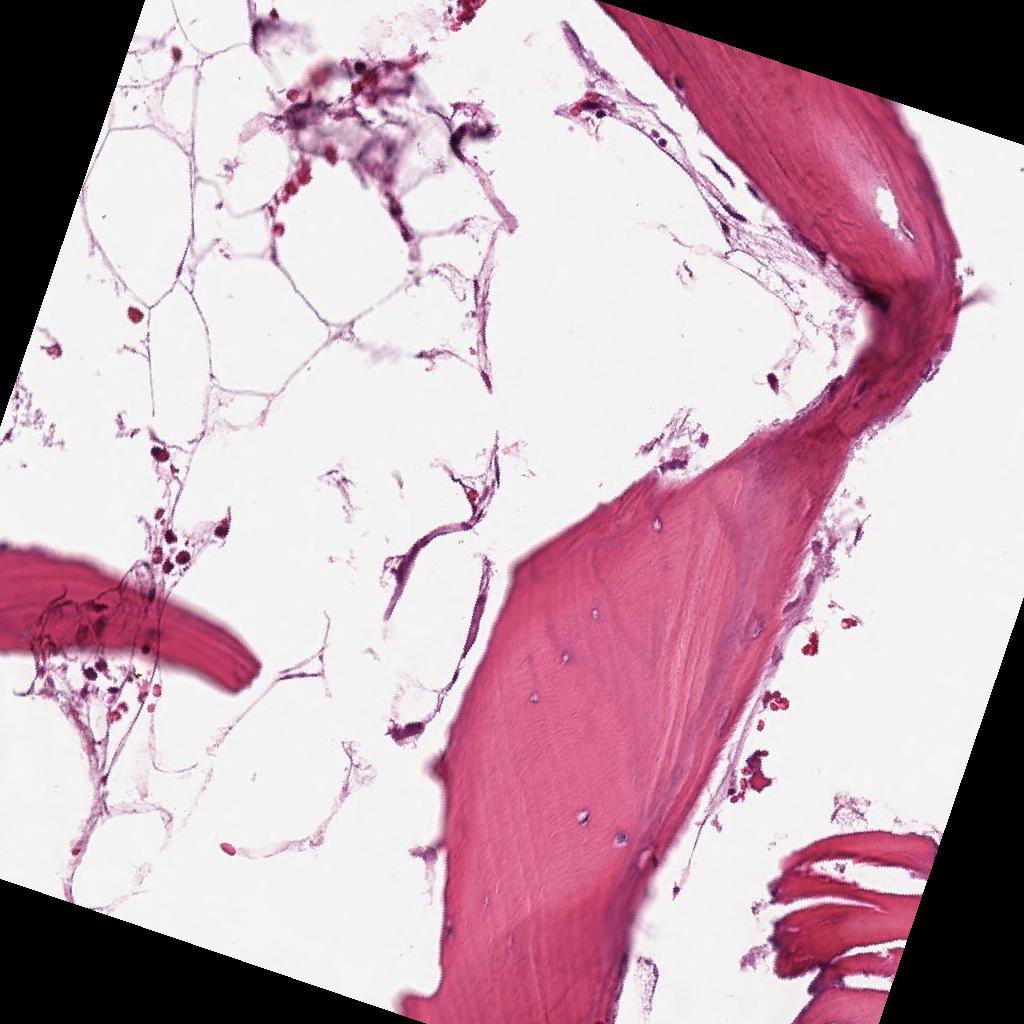
Label: Non-Tumor